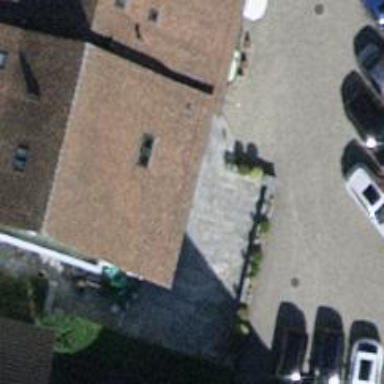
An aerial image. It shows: Hotel with restaurant.